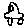
Label: car